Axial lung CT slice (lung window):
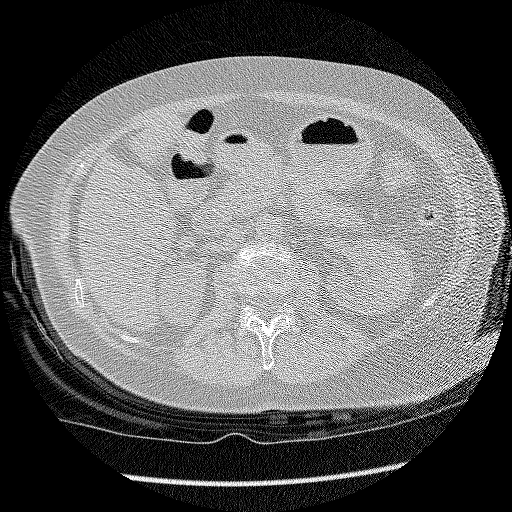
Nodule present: no